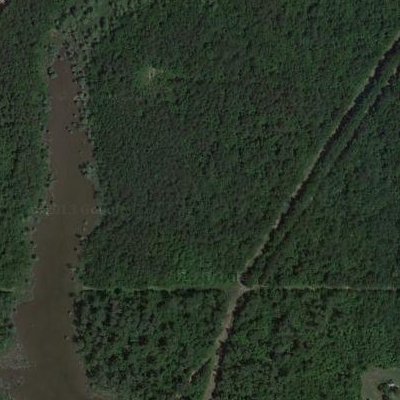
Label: Forest